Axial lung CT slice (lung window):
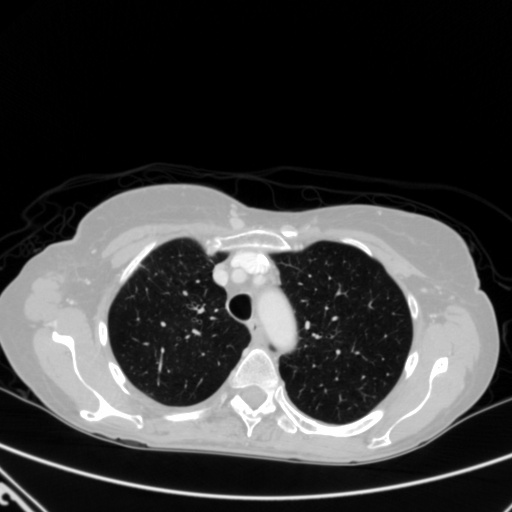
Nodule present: no